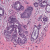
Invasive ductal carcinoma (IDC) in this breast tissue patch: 0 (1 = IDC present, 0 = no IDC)